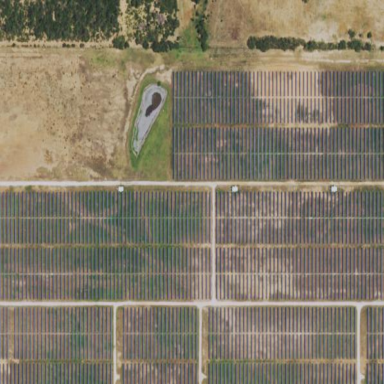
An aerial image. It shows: Solar power plant utilizing photovoltaic technology.